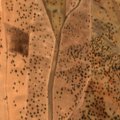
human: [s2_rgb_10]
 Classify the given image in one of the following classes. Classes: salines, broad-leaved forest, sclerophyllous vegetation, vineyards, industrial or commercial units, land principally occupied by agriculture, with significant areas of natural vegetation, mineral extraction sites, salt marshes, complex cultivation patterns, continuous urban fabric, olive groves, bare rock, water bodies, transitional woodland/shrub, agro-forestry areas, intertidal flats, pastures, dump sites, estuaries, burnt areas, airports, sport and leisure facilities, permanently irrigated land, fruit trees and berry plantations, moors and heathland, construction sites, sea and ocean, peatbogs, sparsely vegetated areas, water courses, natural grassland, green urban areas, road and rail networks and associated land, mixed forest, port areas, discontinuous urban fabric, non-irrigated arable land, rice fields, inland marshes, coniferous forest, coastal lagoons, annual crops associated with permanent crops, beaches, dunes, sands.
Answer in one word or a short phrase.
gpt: non-irrigated arable land, agro-forestry areas